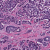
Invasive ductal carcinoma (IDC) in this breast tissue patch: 1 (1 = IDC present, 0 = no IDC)